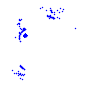
Particle: kaon